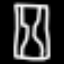
Label: hourglass